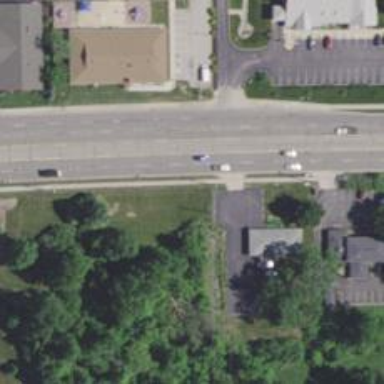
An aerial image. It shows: Primary highway with separate asphalt sidewalks.